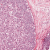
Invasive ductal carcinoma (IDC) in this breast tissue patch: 0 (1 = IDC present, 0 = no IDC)